Field crop: maize
Growth stage: 1
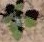
Species: chenopodium